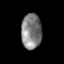
Tissue: prostate
Cell type: T cells
Senescence score: 0.2781
Nuclear area (px): 690
Mean DAPI intensity: 129.733